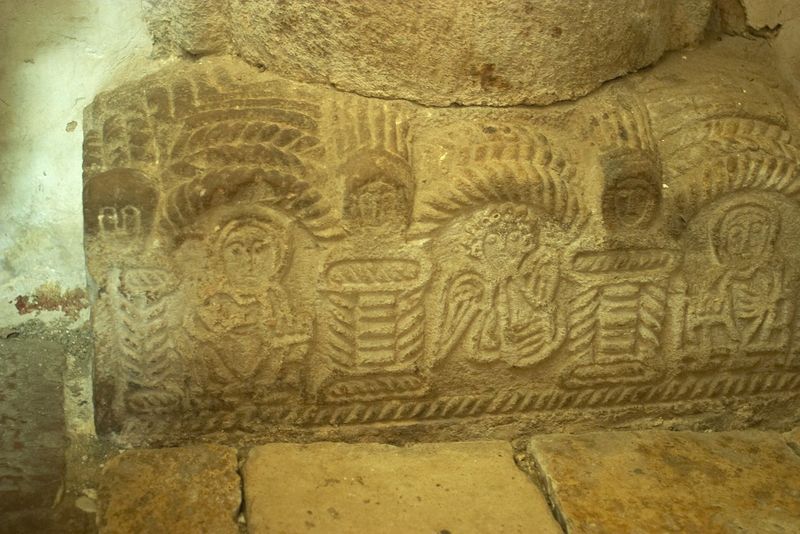
Titel: San Miguel de Lillo, Umgebung Oviedo
Standort: Oviedo, San Miguel de Lillo (EU - E)
Schlagwörter: menschen, ausschnitt, grau, köpfe, säule, säulen, muster, gesichter, sockel, stein, person, engel, relief, bogen, linien, figuren, detail, wandmalerei, fotografie, fugen, fliesen, kachel, arkaden, fragment, fries, sandstein, christlich, romanik, basis, ähren, fresco, kapitel, riss, romanisch, arkatur, borden, sulen, bidhauerei